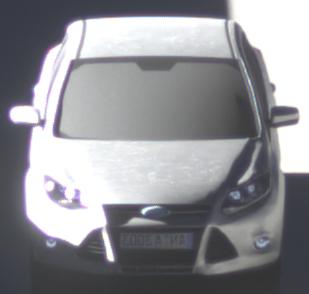
Make: Ford
Model: Focus 1.6 Ti-VCT
Detailed model: Focus (III)
Model produced from: 2011/09
Model produced until: 2014/09
Doors: 5
Color: white
Road condition: wet road
Daytime: morning or afternoon
Contrast: high contrast